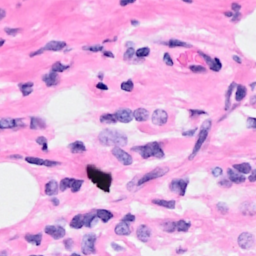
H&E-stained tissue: Breast